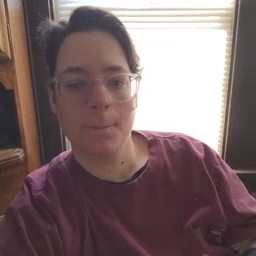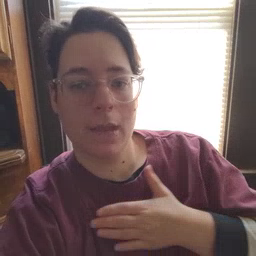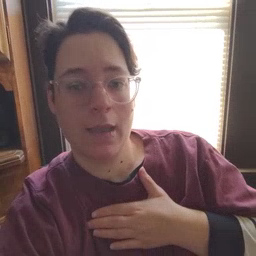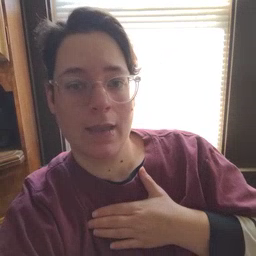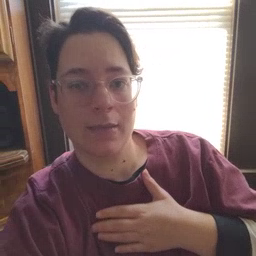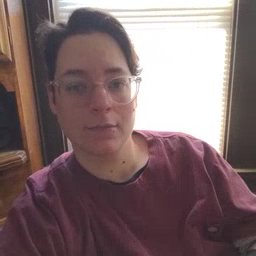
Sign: minemy